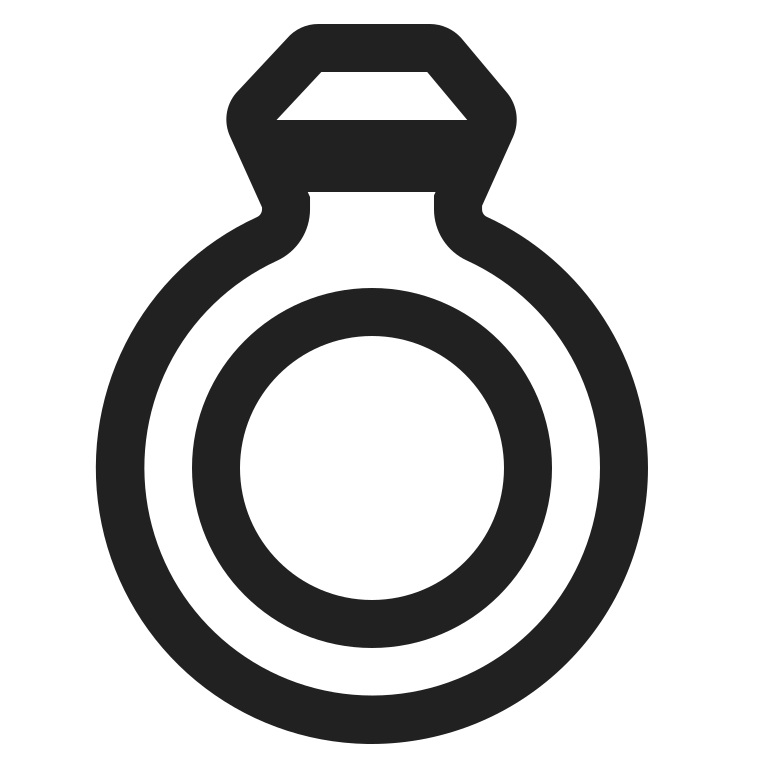
ring high contrast